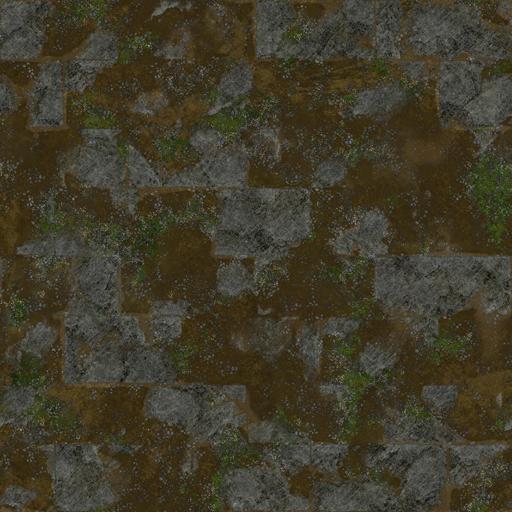
Tags: broken grey medival stone tiled tiles